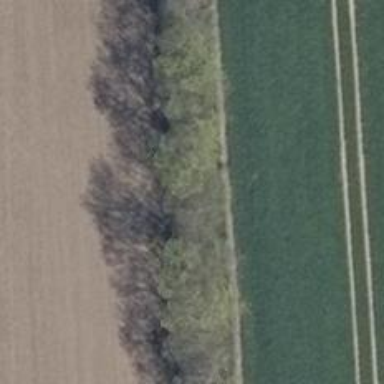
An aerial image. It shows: Row of trees in natural setting.